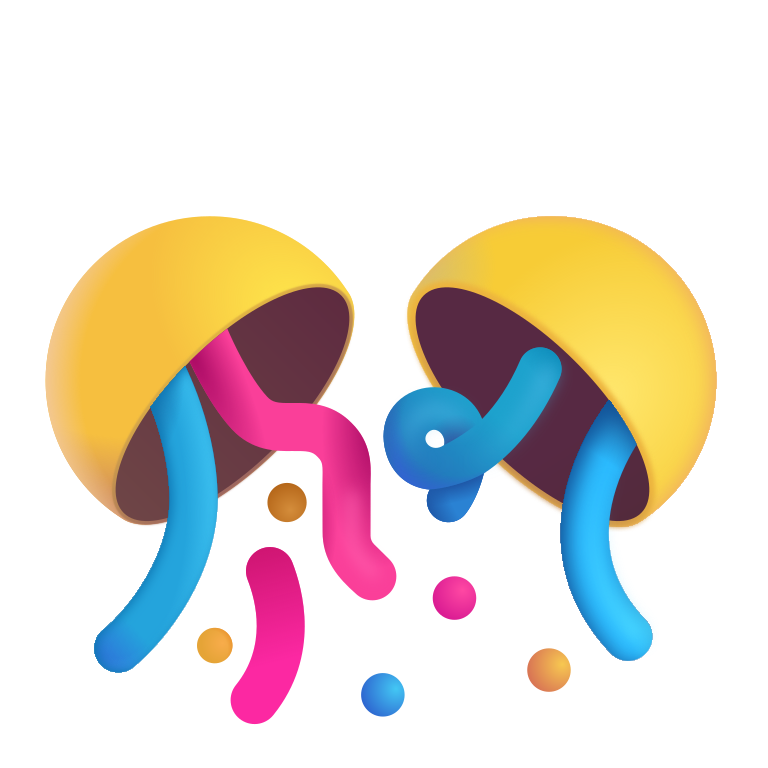
confetti ball color